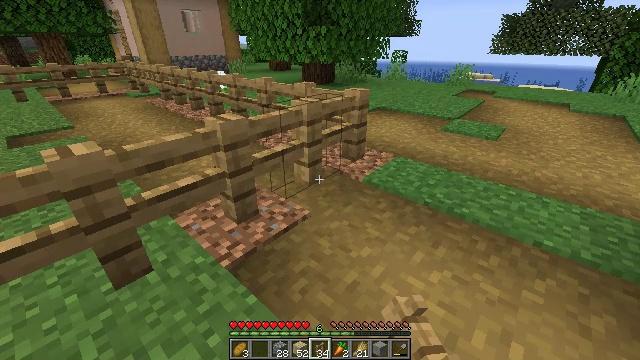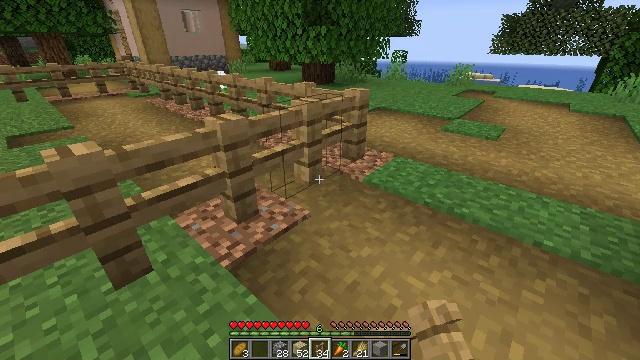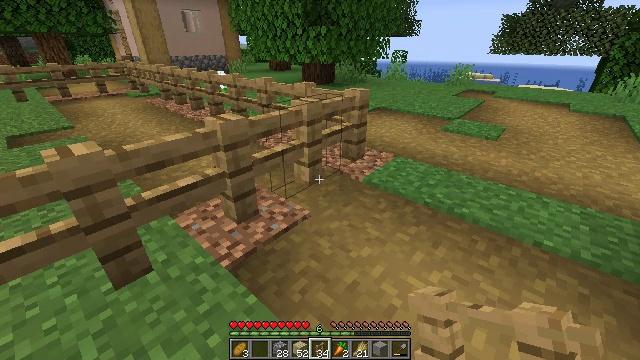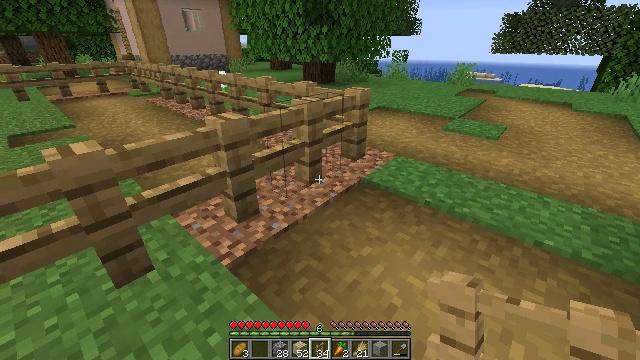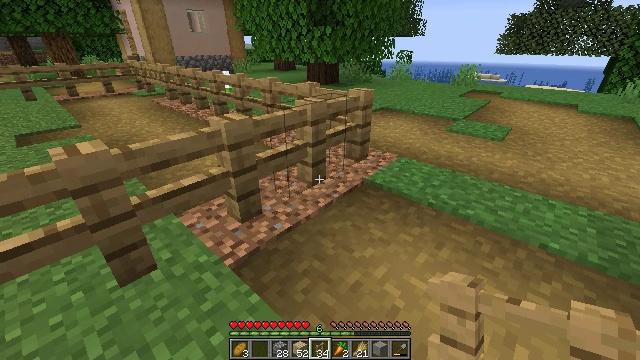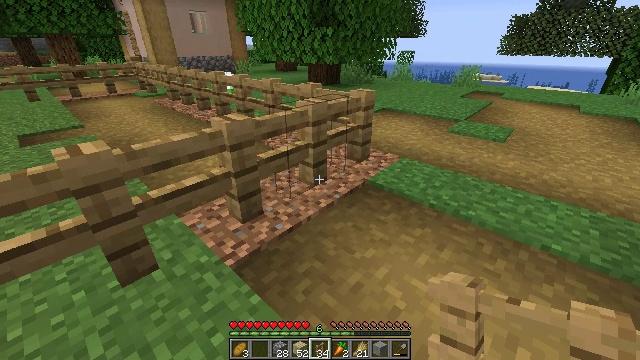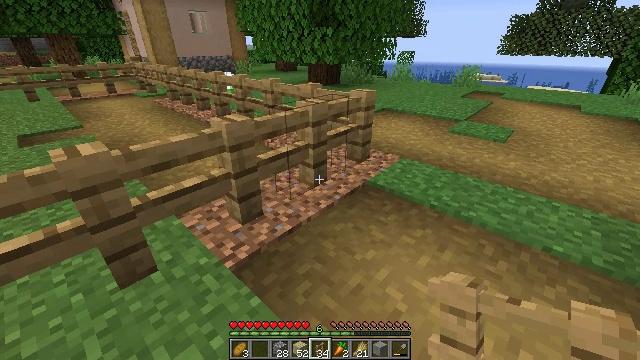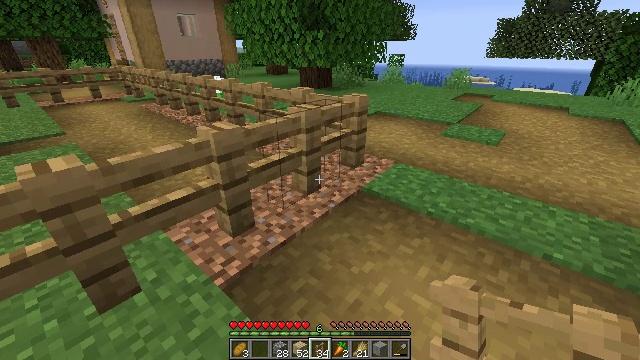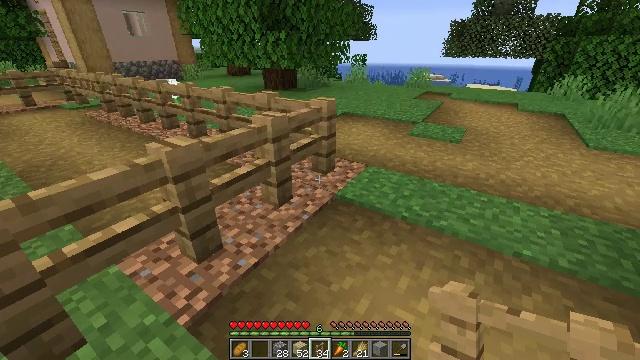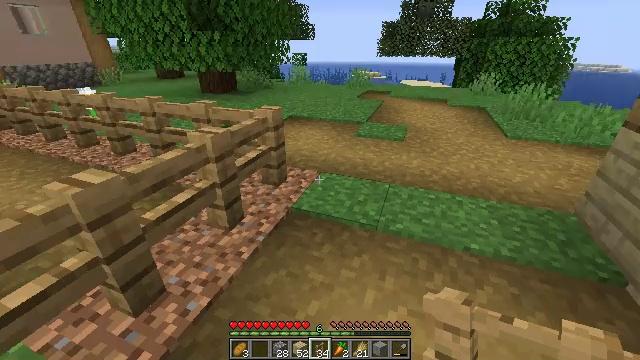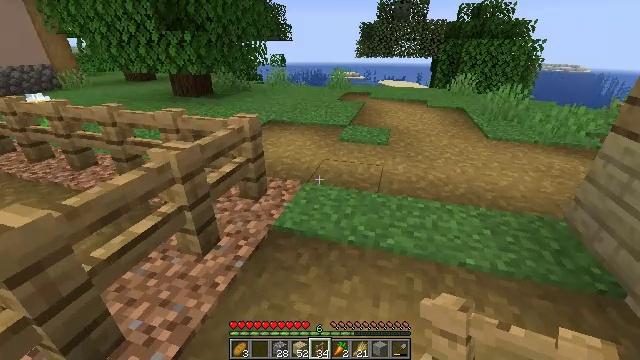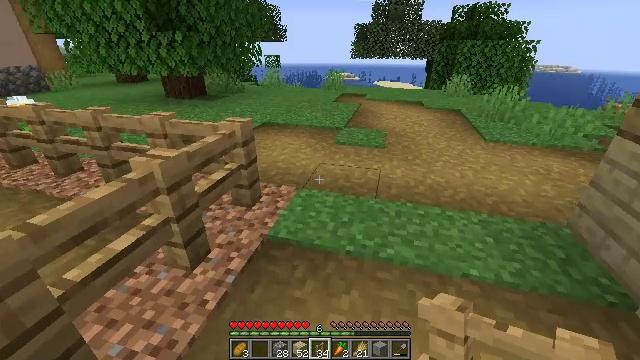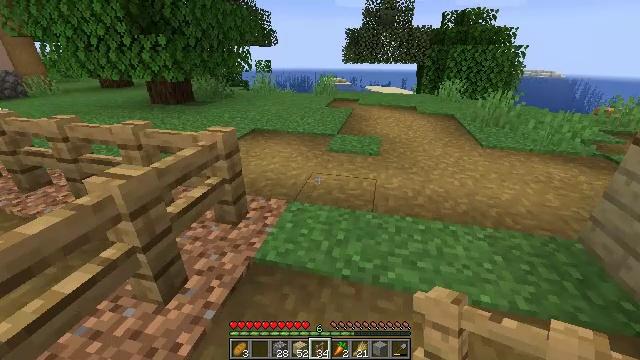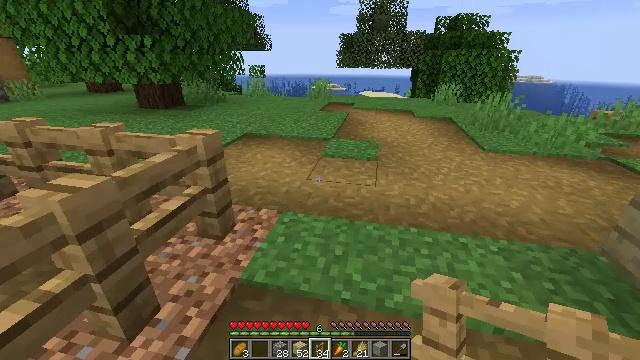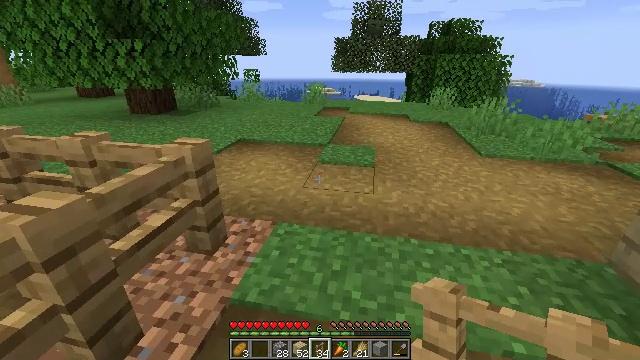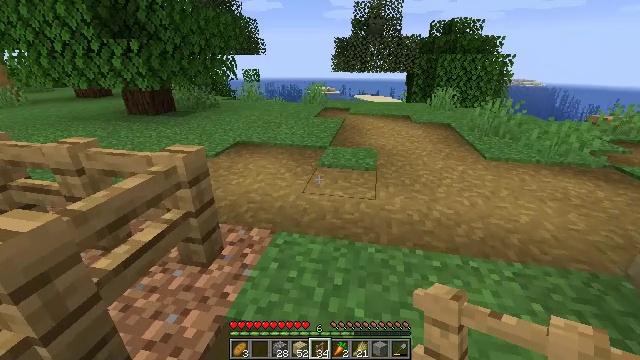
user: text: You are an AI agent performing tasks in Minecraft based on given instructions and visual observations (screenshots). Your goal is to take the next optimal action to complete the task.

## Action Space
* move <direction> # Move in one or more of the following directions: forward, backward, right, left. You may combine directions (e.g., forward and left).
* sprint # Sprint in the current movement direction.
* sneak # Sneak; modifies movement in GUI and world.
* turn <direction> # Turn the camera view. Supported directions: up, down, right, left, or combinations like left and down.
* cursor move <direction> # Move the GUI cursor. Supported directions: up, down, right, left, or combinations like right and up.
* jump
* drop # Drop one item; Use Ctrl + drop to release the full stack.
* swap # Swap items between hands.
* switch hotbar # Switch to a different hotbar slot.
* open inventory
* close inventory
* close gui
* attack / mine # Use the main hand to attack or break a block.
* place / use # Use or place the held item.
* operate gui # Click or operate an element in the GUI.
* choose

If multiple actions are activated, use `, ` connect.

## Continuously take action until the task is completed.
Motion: motion action
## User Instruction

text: Gather the oak fence pieces.
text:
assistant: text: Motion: no_op
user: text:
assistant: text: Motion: no_op
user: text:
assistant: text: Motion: no_op
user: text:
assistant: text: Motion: no_op
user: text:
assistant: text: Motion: no_op
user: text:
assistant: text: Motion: move forward
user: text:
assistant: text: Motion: move forward, turn right
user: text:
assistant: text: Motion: move forward, turn right
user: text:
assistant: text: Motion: move forward, turn right
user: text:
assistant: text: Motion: move forward, turn right
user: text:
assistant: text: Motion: move forward, turn right
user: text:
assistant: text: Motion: move forward, turn right
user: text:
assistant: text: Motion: move forward, turn right and up
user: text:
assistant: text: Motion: move forward, turn right
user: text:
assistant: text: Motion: move forward
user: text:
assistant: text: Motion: move forward
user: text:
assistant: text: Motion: move forward
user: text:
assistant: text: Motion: move forward, turn left
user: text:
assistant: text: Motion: move forward, turn left
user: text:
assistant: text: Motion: move forward, turn left
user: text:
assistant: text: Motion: move forward, turn left
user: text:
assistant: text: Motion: move forward
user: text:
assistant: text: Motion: move forward, turn left
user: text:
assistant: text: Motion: move forward, turn left
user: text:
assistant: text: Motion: move forward, turn left
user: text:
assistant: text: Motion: move forward, turn left
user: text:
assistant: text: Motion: move forward, turn left
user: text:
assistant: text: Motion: move forward, turn left
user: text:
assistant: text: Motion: move forward, turn left
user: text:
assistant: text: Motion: move forward, turn left